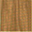
Piece: xx